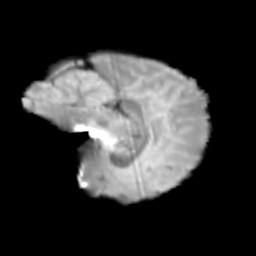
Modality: T2w
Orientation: sagittal
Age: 11
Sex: female
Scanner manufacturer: siemens
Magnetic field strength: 3 T
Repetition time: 3.8 s
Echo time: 0.07 s